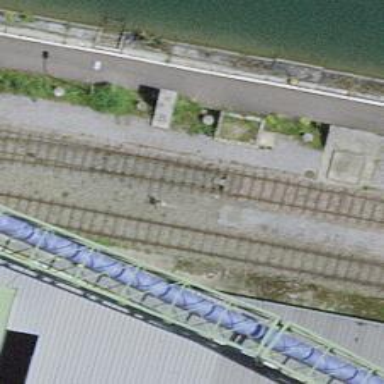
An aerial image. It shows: Railway switch.